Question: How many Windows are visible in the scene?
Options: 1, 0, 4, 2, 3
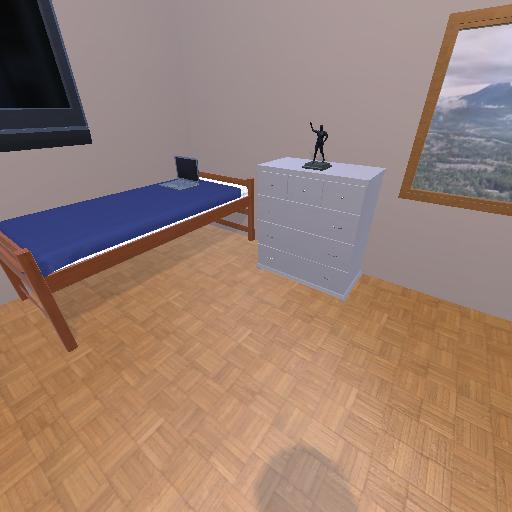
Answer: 1